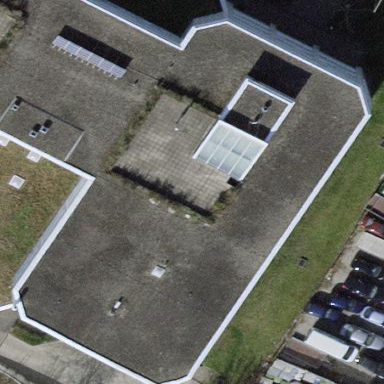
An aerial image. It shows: Commercial building.